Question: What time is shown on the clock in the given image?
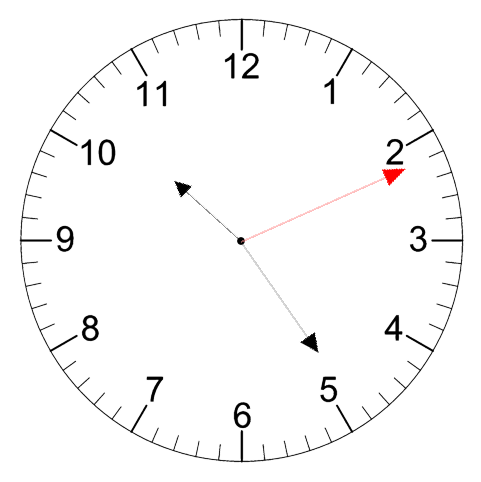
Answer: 10:24:11